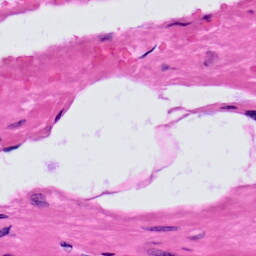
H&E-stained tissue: Prostate